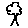
Label: tree